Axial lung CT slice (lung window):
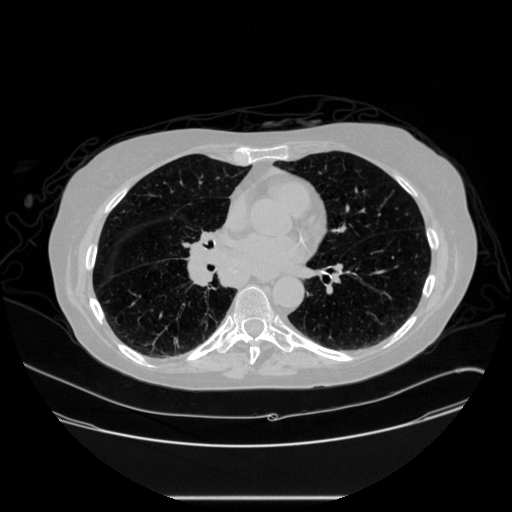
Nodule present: no